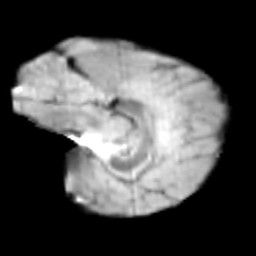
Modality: T2w
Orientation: sagittal
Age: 10
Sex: female
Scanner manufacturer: siemens
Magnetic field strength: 3 T
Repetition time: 3.8 s
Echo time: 0.07 s